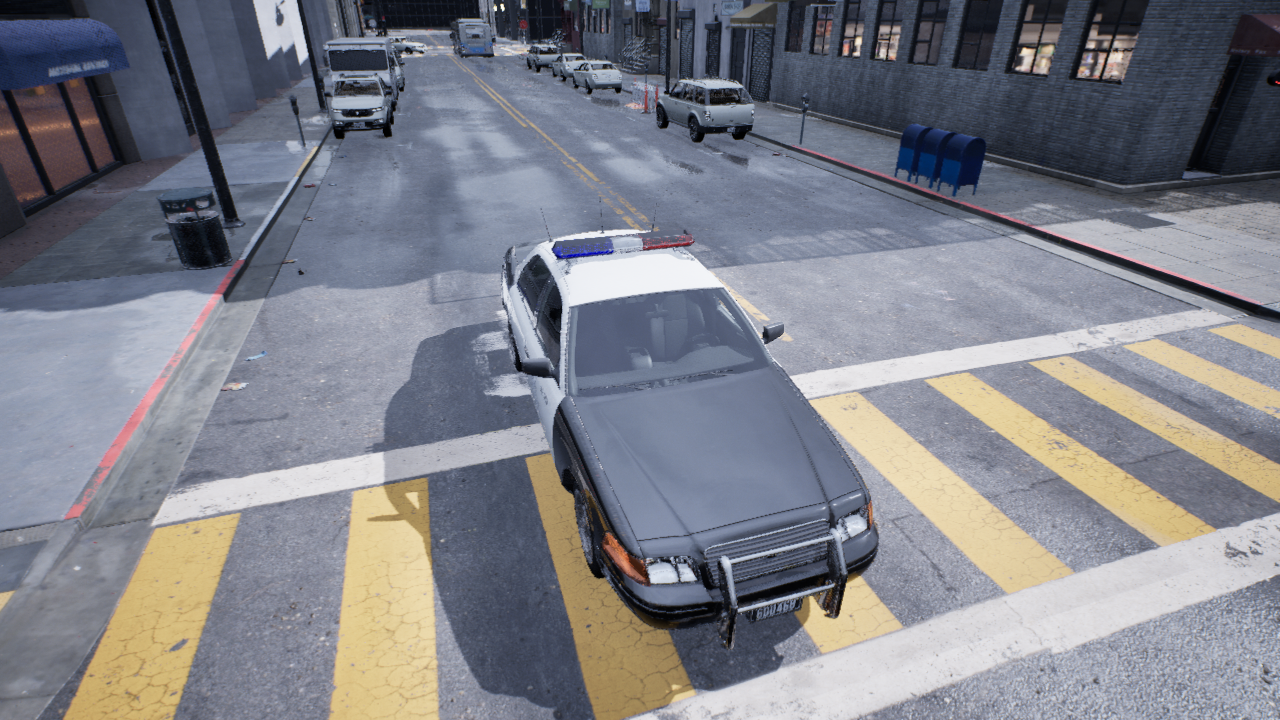
Venue: residential
Lighting: overcast
Vehicle rig: sedan